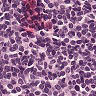
Metastatic tissue present: no